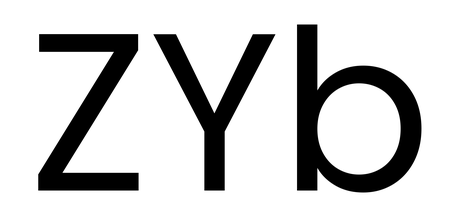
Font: Poppins-Regular